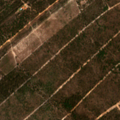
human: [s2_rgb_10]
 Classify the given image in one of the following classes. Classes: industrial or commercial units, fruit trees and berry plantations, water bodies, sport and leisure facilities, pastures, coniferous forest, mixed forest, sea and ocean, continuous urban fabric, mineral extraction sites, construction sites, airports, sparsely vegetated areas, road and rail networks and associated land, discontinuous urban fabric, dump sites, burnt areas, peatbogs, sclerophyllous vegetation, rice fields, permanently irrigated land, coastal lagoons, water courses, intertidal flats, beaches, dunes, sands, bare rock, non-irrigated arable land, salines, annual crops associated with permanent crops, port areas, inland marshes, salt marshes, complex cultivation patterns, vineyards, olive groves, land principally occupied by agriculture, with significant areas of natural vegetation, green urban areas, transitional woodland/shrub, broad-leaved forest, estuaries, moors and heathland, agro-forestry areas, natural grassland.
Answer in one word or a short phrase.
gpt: broad-leaved forest, coniferous forest, transitional woodland/shrub